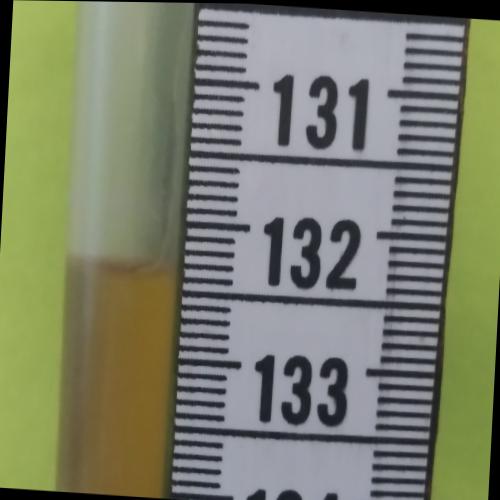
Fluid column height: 132.3 cm